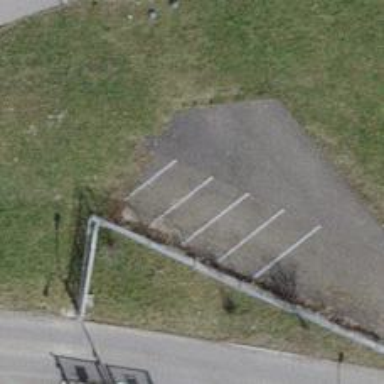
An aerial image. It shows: Parking aisle designated as service road.